Field crop: tomato
Growth stage: 1
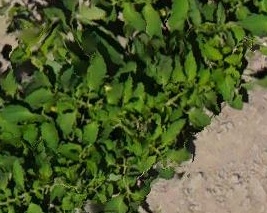
Species: tomato